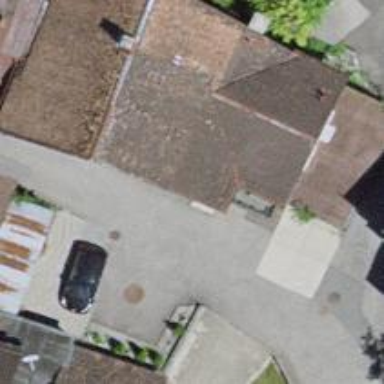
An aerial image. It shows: Alleyway designated as service road.